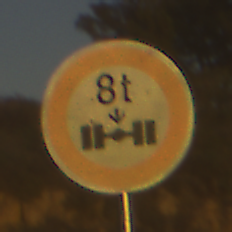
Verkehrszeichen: TatsaechlicheAchslast
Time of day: SunriseSunset
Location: Outdoor (RoadRail)
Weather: PartlyCloudy
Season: NotSpecified
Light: Natural